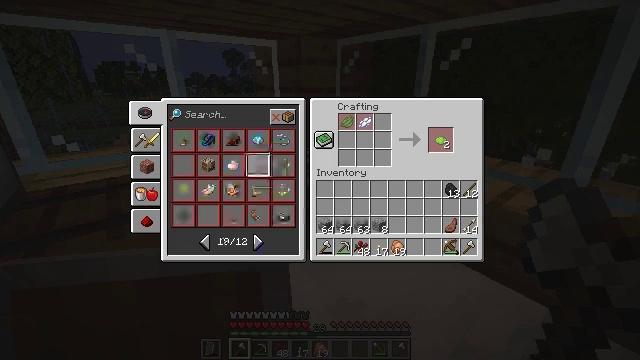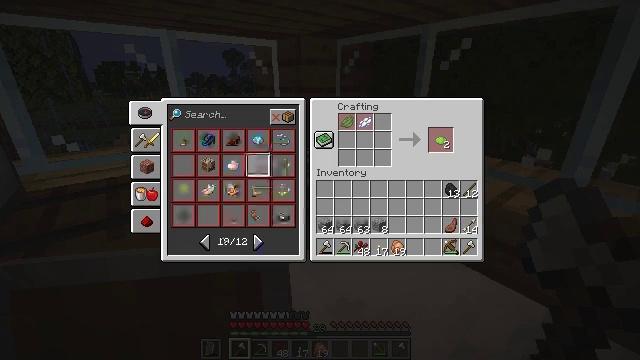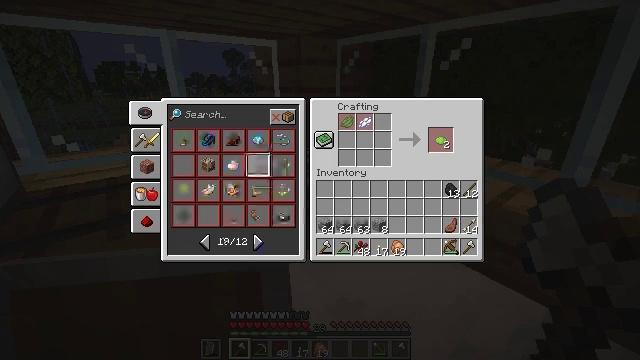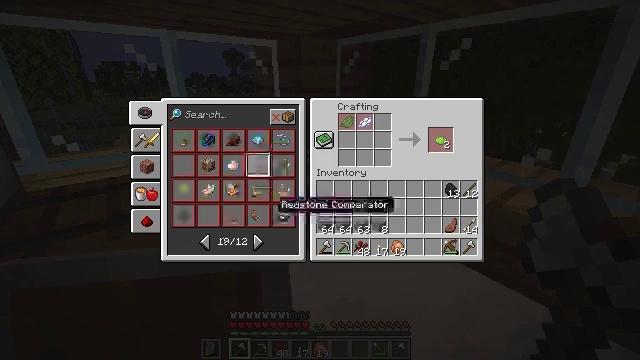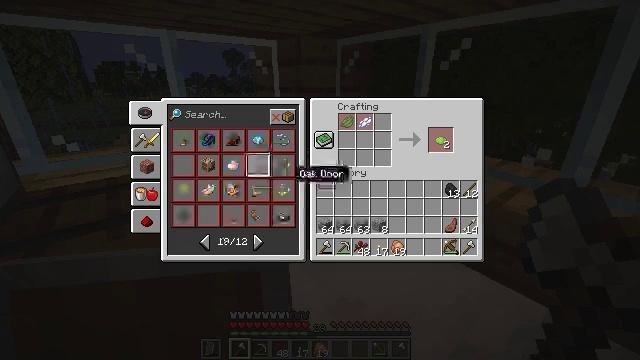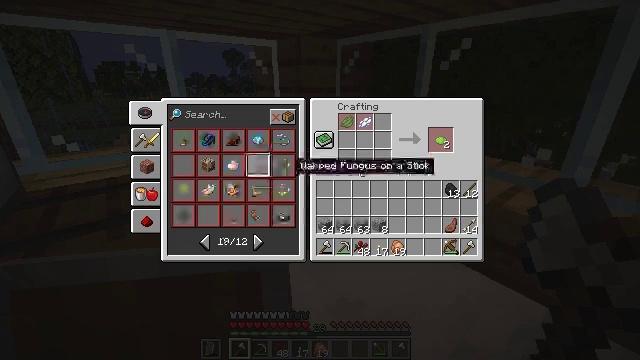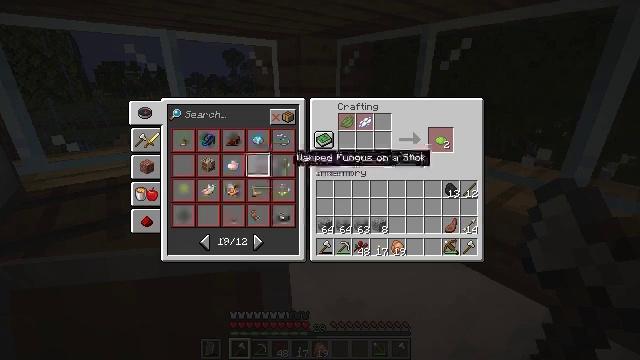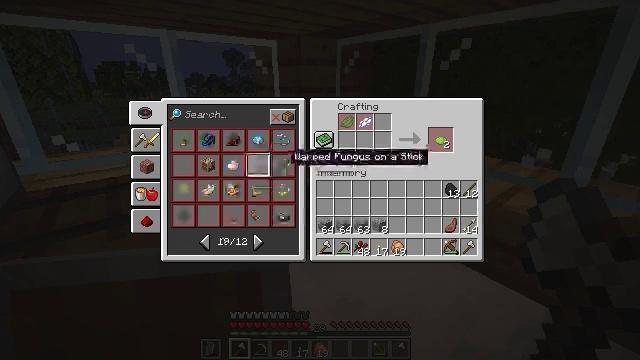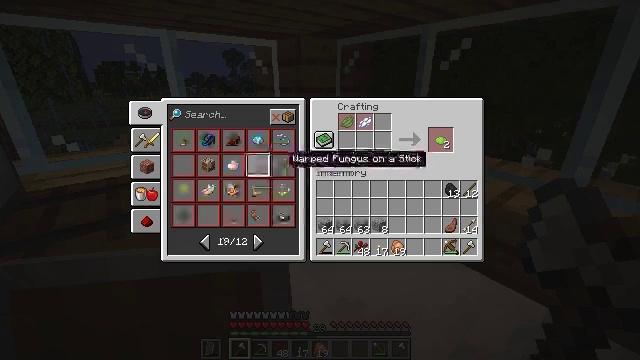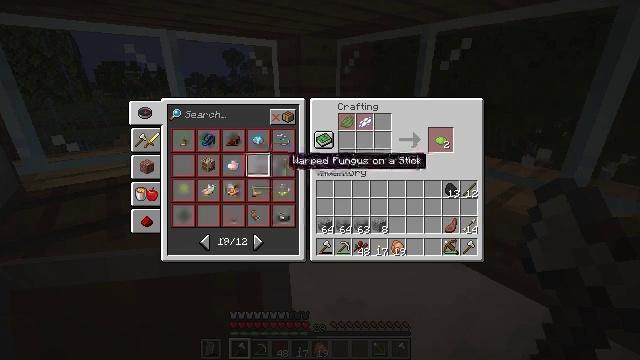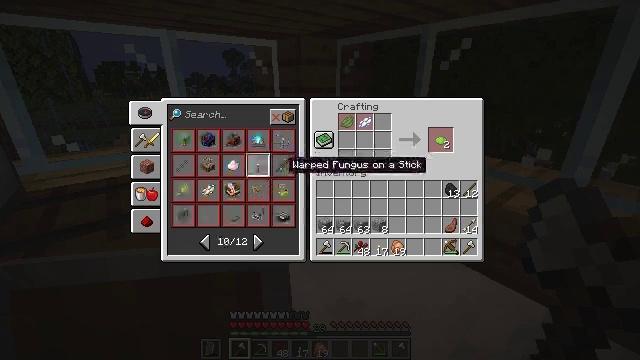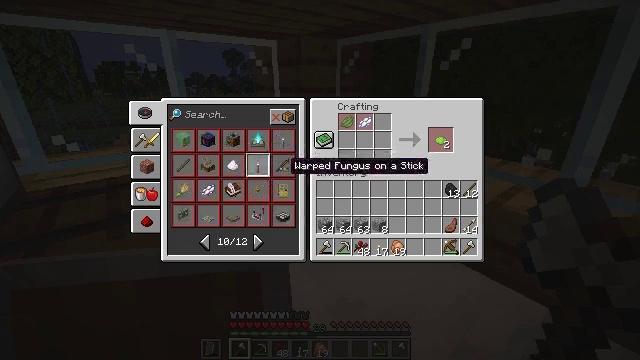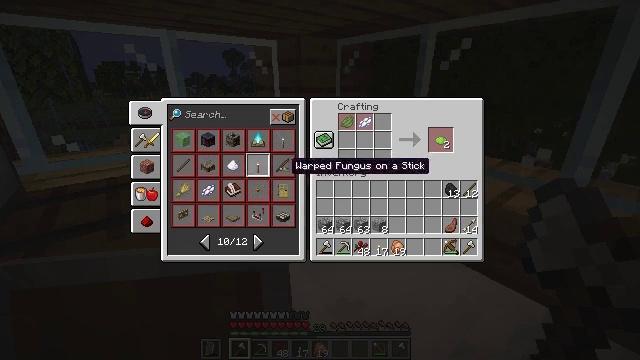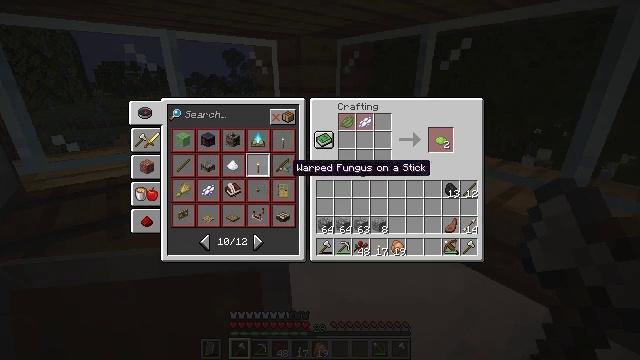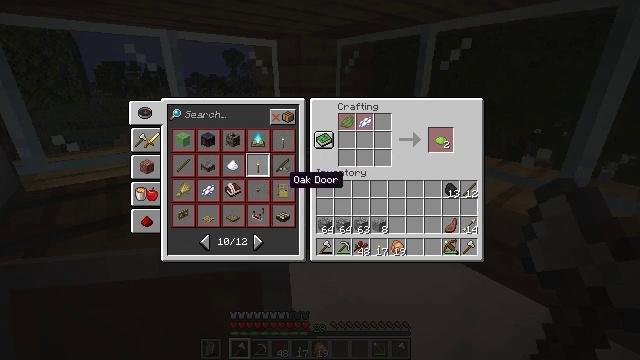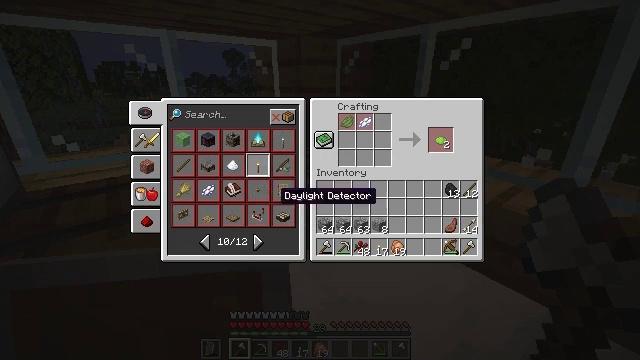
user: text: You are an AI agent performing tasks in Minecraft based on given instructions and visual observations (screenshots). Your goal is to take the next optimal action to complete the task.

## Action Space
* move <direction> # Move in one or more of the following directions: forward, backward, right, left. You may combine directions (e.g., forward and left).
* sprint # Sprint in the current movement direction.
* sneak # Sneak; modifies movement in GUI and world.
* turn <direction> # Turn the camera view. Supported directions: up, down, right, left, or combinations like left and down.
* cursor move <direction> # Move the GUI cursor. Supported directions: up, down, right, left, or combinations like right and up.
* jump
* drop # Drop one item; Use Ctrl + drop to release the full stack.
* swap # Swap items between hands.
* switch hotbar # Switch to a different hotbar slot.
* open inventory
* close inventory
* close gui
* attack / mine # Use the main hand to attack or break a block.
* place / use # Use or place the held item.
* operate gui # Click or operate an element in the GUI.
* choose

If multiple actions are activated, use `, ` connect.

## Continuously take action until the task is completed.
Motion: motion action
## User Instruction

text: Craft an ender eye in the crafting table.
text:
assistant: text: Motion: no_op
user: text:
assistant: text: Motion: no_op
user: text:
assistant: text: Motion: cursor move right and up
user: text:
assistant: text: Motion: cursor move right and up
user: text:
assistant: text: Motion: cursor move up
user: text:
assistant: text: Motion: cursor move up
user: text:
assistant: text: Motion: no_op
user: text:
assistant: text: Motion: no_op
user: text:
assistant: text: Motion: no_op
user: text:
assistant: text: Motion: no_op
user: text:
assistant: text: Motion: no_op
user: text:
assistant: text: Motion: no_op
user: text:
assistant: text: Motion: no_op
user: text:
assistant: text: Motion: cursor move down
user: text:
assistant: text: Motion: cursor move left and down
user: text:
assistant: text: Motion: no_op
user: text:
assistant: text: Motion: no_op
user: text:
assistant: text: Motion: no_op
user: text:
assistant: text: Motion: no_op
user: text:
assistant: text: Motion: no_op
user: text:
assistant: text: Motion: no_op
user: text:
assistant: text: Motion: no_op
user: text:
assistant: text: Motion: no_op
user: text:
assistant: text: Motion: no_op
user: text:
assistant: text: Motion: no_op
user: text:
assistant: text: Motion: no_op
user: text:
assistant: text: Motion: cursor move left
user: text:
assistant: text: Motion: cursor move left
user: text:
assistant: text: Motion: cursor move left
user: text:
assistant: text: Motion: no_op